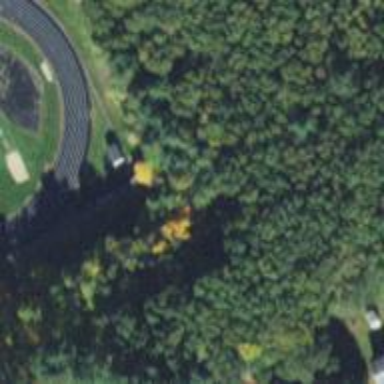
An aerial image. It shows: Track located within leisure land area.